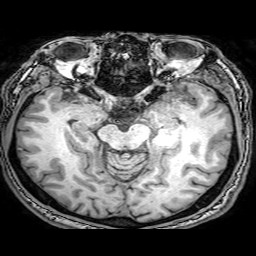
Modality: T1w
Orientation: coronal
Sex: male
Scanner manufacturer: philips
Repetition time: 0.008252 s
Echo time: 0.00383 s